Question: I am trying to connect to SQL Server 2012 express. There is a database called employee which I would like to save data from a WPF form to a table called [dbo].[EVUSERS]. It is stored in my local Database. From some examples I see that "Data Source=.\SQLEXPRESS" Is this correct? Or should I specify the table aswell? using localhost as the server doesn't work either.
I get an error saying "the server was not found or was not accessible."
Do I have to configure the server in some way to receive connections?
Here is my attempt.
'''
void saveData()
{
try
{
var firstName = fNameTextbox.Text;
var lastName = LNameTextBox.Text;
var userName = UserName.Text;
String pass = PasswordTextBox.Password;
String confirm = ConfirmTextBox.Password;
int loggedIn = 1;
//parameterise values
string connectionString = @"Data Source=.\SQLEXPRESS;Database=Employee";
using (SqlConnection connection = new SqlConnection(connectionString))
using (SqlCommand command = connection.CreateCommand())
{
command.CommandText = "INSERT INTO [dbo].[EVUSERS] (UName, Pass, FName, LName, Attempts, LastLogin, LoggedIn) VALUES (@UName, @Pass, @FName, @LName, @Attempts, @LastLogin, @LoggedIn)";
command.Parameters.AddWithValue("@UName", UserName);
command.Parameters.AddWithValue("@Pass", pass);
command.Parameters.AddWithValue("@FName", firstName);
command.Parameters.AddWithValue("@LName", lastName);
command.Parameters.AddWithValue("@Attempts", attempts);
command.Parameters.AddWithValue("@LastLogin", lastLogIn);
command.Parameters.AddWithValue("@LoggedIn", loggedIn);
connection.Open();
command.ExecuteNonQuery();
MessageBox.Show("command number of rows = " + command);
}
//connection.Close();
}
catch (SqlException ex)
{
MessageBox.Show(ex.Message);
}
}
'''
Here is a screenshot of the server connection.

Many Thanks
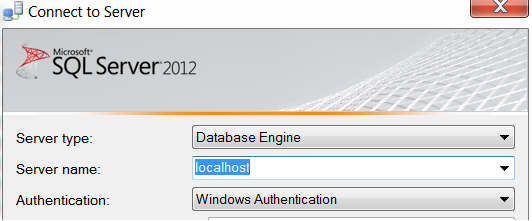
Answer: .\SQLExpress is correct. If the database name is correct (although for SQL Express it should be a path to the file, yes?) then you can add ";Integrated Security=SSPI" to the connection string and you'll be OK if you are the user who installed it.